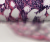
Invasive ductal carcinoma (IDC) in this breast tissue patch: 1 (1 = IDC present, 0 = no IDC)